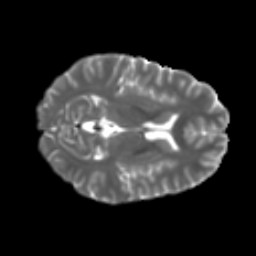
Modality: T2w
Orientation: axial
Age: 30
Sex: male
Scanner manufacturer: ge
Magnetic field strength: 3 T
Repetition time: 7.8 s
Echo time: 0.0606 s